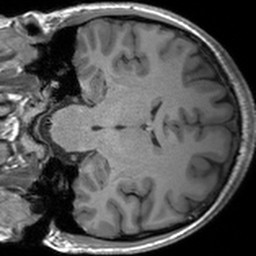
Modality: T1w
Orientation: coronal
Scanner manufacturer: siemens
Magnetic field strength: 3 T
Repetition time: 1.54 s
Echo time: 0.00234 s